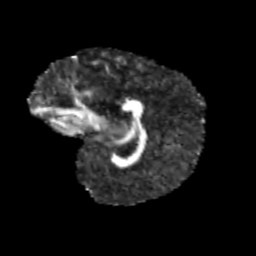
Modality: FA
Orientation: sagittal
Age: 11
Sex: female
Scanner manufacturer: siemens
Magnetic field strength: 3 T
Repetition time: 3.8 s
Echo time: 0.07 s